Question: I have been using AChartEngine for a few weeks now, and as of last week everything was working fine. I really cannot find what I have changed, but now the graph just doesn't appear on my screen. My 'Activity' initializes with an empty Layout attribute for the graph. At a certain point, the user reads in input and then the graph is updated.
Here is the XML code for my graph:
'''
<RelativeLayout xmlns:android="http://schemas.android.com/apk/res/android"
android:layout_width="fill_parent"
android:background="@drawable/eti1"
android:layout_height="fill_parent"
android:orientation="vertical"
android:weightSum="11" >
<LinearLayout
android:id="@+id/wavesOptions"
android:layout_width="fill_parent"
android:layout_height="wrap_content"
android:layout_alignParentBottom="true"
android:orientation="horizontal"
android:gravity="center"
android:weightSum="8" >
<!--
Unrelated spinners/checkboxes
-->
<ScrollView
android:layout_width="fill_parent"
android:id="@+id/graphScroll"
android:layout_height="wrap_content"
android:layout_above="@id/wavesOptions"
android:layout_alignParentTop="true" >
<LinearLayout
android:layout_width="match_parent"
android:layout_height="wrap_content"
android:orientation="vertical" >
<LinearLayout
xmlns:android="http://schemas.android.com/apk/res/android"
android:id="@+id/graph1"
android:layout_width="match_parent"
android:layout_height="match_parent" />
</LinearLayout>
</ScrollView>
</RelativeLayout>
'''
Below is a picture of my layout as shown in Eclipse. The box outlined in blue at the top of my view is where my graph would be going. It looks small, but I use 'wrap_content' for height, so it should match its parent. When I set the graph to that view in my java code, nothing cahnges at all. All of the checkboxes are updated and a new spinner is added correctly.

Below is my code from my .java file:
'''
public void onCreate( Bundle savedInstanceState ) {
super.onCreate( savedInstanceState );
requestWindowFeature(Window.FEATURE_NO_TITLE);
setContentView( R.layout.waves );
renderer = new XYMultipleSeriesRenderer( 2 );
}
'''
Once the user calls for the information to graph, data is stored in an array called 'waveResults' and the method 'updateGraph()' is called. The important part where the graphView is set to the layout is all the way at the bottom:
'''
public void updateGraph() {
int num = 166;
renderer = new XYMultipleSeriesRenderer( 2 );
dataset = new XYMultipleSeriesDataset();
// NetV1
netV1Series = new XYSeries( "Net V1", 0 );
// NetV2
netV2Series = new XYSeries( "Net V2", 0 );
// NetV3
netV3Series = new XYSeries( "Net V3", 0 );
// VDI1
// VDI2
// VDI3
if( spinnerChoice == 0 ) {
vdi1Series = new XYSeries( "Diff V1", 1 );
vdi2Series = new XYSeries( "Diff V2", 1 );
vdi3Series = new XYSeries( "Diff V3", 1 );
} else {
vdi1Series = new XYSeries( "Curr 1", 1 );
vdi2Series = new XYSeries( "Curr 2", 1 );
vdi3Series = new XYSeries( "Curr 3", 1 );
}
dataset.addSeries( netV1Series );
dataset.addSeries( netV2Series );
dataset.addSeries( netV3Series );
dataset.addSeries( vdi1Series );
dataset.addSeries( vdi2Series );
dataset.addSeries( vdi3Series );
netV1Renderer = new XYSeriesRenderer();
netV1Renderer.setColor( Color.WHITE );
netV2Renderer = new XYSeriesRenderer();
netV2Renderer.setColor( Color.YELLOW );
netV3Renderer = new XYSeriesRenderer();
netV3Renderer.setColor( Color.BLUE );
vdi1Renderer = new XYSeriesRenderer();
vdi1Renderer.setColor( Color.RED );
vdi2Renderer = new XYSeriesRenderer();
vdi2Renderer.setColor( Color.CYAN );
vdi3Renderer = new XYSeriesRenderer();
vdi3Renderer.setColor( Color.GRAY );
renderer.addSeriesRenderer( netV1Renderer );
renderer.addSeriesRenderer( netV2Renderer );
renderer.addSeriesRenderer( netV3Renderer );
renderer.addSeriesRenderer( vdi1Renderer );
renderer.addSeriesRenderer( vdi2Renderer );
renderer.addSeriesRenderer( vdi3Renderer );
renderer.setAxesColor( Color.DKGRAY );
renderer.setPointSize( 14 );
renderer.setApplyBackgroundColor( true );
renderer.setBackgroundColor( Color.BLACK );
renderer.setMarginsColor( Color.BLACK );
renderer.setChartTitle( "Waves" );
renderer.setShowGrid( true );
renderer.setXLabels( 10 );
renderer.setYLabels( 7 );
renderer.setXLabelsAlign(Align.RIGHT);
renderer.setYLabelsAlign(Align.RIGHT, 0);
renderer.setZoomButtonsVisible( false );
renderer.setPanEnabled( false, false );
renderer.setZoomEnabled( false, false );
renderer.setLabelsColor(Color.WHITE);
renderer.setXLabelsColor(Color.WHITE);
renderer.setYLabelsColor(0, Color.WHITE);
renderer.setYLabelsColor(1, Color.WHITE);
if( spinnerChoice == 0 ) {
renderer.setYTitle("Diff Volts", 1);
} else {
renderer.setYTitle( "Current", 1 );
}
renderer.setYTitle( "Net Volts", 0 );
renderer.setYAxisAlign( Align.LEFT, 0 );
renderer.setYAxisAlign(Align.RIGHT, 1);
renderer.setYLabelsAlign(Align.LEFT, 1);
graphLayout = (LinearLayout) findViewById( R.id.graph1 );
graphLayout.removeAllViews();
Log.i( "GRAPH", "After Remove" );
graphView = ChartFactory.getCubeLineChartView( getApplicationContext(), dataset, renderer, 0.3f);
Log.i( "GRAPH", "Before addView" );
graphLayout.addView(graphView);
Log.i( "GRAPH", "After addView" );
}
'''
At the end of the 'updateGraph()' method the three 'Log' calls are all displayed in my LogCat.
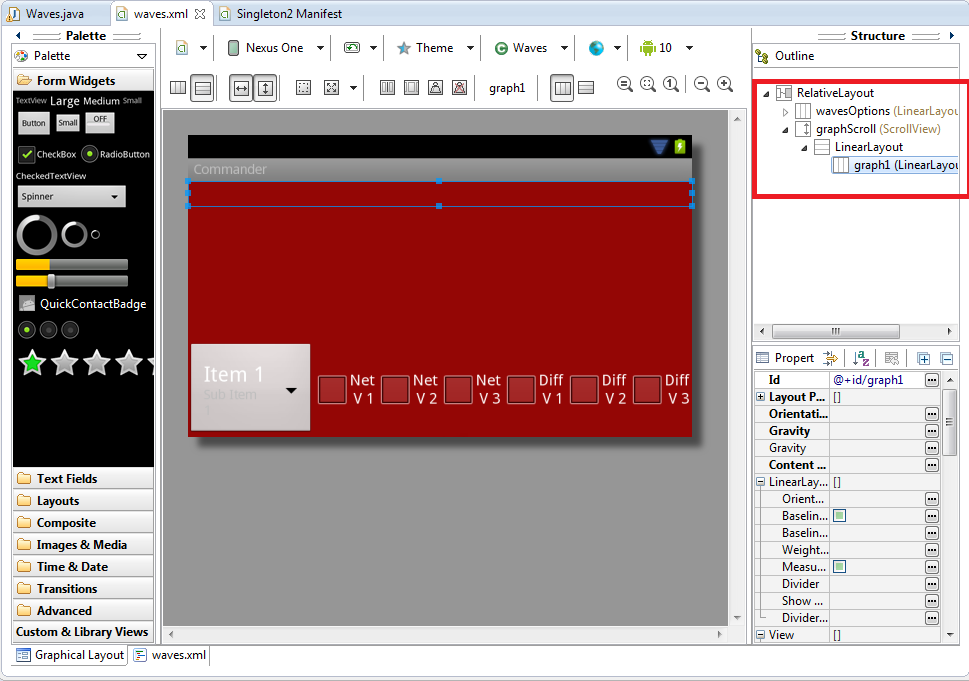
Answer: The problem is the 'ScrollView'. I have only removed the 'ScrollView' from your layout and the chart displayed fine.
Note the warning at the 'ScrollView' in the waves.xml in edit mode: "This ScrollView layout or its LinearLayout parent is possibly useless".